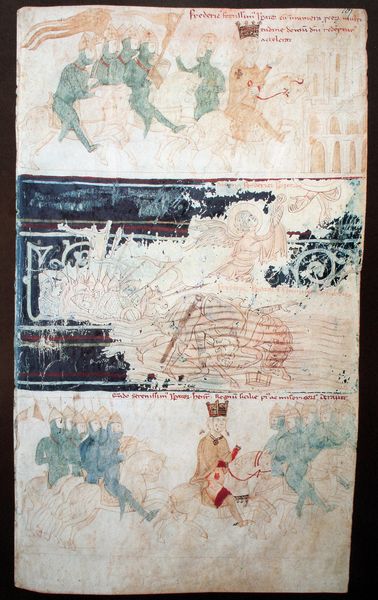
Titel: Codex 120 II; Friedrich Barbarossa auf dem Zug ins Heilige Land, Friedrichs Tod im Salef, Heinrichs VI. Einzug ins Königreich Sizilien
Künstler: Petrus de Ebulo
Standort: Bern
Institution: Burgerbibliothek
Schlagwörter: blau, dunkel, flügel, gott, hand, kampf, mann, meer, schatten, umhang, weiß, aquarell, grün, menschen, stadt, braun, fenster, männer, orange, schwarz, skizze, szene, zeichnung, gebäude, haus, rot, wolke, hochformat, malerei, muster, ornament, tanz, alt, wand, bibel, geschichte, mensch, tod, bild, kirche, drei, blatt, tanzen, krone, pferd, pferde, reiter, szenerie, engel, ausritt, reiten, ritt, schrift, wellen, papier, fahnen, fahne, flagge, farben, farbe, linien, rad, wagen, krieg, schlacht, bischof, gefolge, kaiser, könig, soldaten, dunkelblau, inschrift, wandmalerei, streifen, foto, tusche, buch, religion, palast, seite, illustration, text, soldat, asiatisch, koloriert, herrscher, entwurf, ritter, anführer, heer, rüstung, sieg, kopie, schema, anfang, buchdeckel, fragment, pergament, tanzende, ende, schreiben, teufel, leder, mittelalter, krieger, fresken, religiös, zerstört, kreuzzug, fresko, flaggen, parade, kreig, streitwagen, schemen, jerusalem, szenen, bau, handschrift, got, fragmente, regent, verteidigung, restauration, oranment, verblaßt, buchmalerei, byzanz, behang, kreuzritter, bildgeschichte, abgeblättert, urzeit, entourage, bebilderung, hand gottes, riter, übermalt, türkiis, handschriftseite, sattelzeug, geschichte#